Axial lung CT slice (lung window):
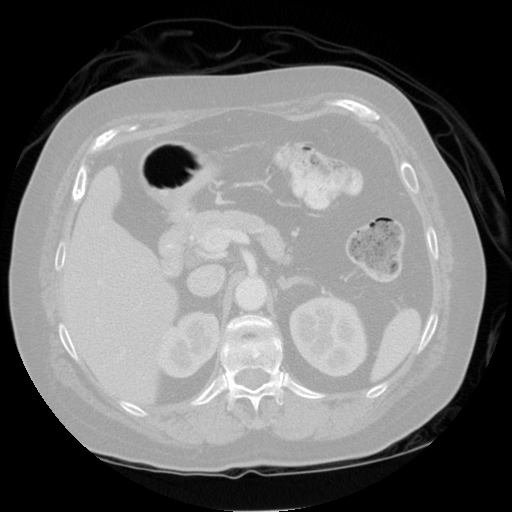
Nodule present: no